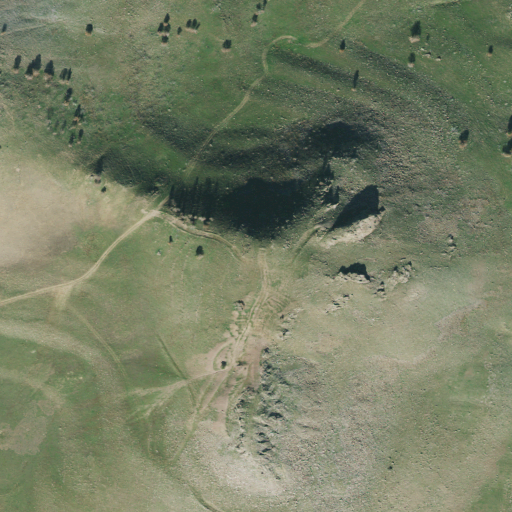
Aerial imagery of mountain in Utah named Iron Hill containing grassland and shrub